Field crop: maize
Growth stage: 2
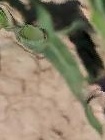
Species: maize